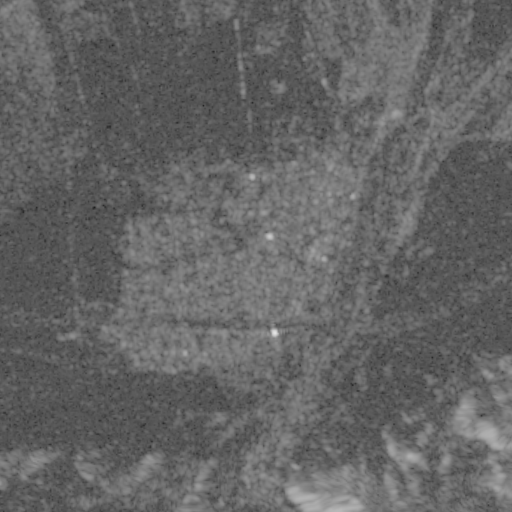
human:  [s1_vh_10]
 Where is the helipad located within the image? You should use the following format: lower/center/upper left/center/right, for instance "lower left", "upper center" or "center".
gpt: The helipad is located in the center left of the image.
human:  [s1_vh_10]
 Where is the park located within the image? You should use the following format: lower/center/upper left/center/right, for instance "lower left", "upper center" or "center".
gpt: The park is located in the lower right of the image.
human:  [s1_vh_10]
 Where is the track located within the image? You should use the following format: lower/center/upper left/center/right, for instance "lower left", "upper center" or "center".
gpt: The track is located in the center of the image.
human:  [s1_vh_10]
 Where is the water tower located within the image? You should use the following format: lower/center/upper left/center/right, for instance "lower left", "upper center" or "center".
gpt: The water tower is located in the center of the image.
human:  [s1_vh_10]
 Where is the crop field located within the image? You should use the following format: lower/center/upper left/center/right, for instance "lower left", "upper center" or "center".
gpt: There is no crop field in the image.

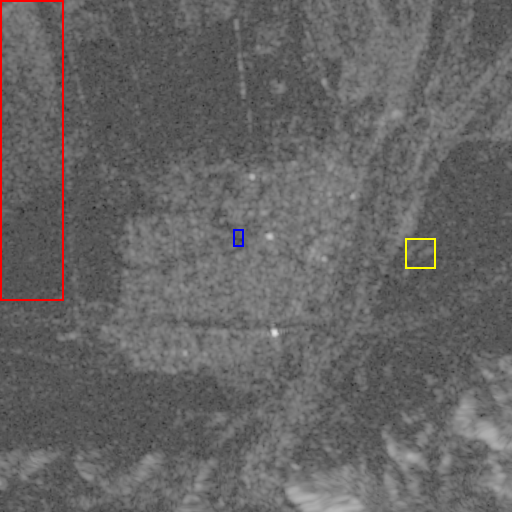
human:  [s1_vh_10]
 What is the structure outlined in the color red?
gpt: The structure outlined in red is a crop field.
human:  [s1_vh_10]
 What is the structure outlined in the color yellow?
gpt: The structure outlined in yellow is a park.
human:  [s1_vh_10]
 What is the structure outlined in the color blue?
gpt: The structure outlined in blue is a track.
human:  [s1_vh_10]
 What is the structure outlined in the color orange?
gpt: There is no orange outline.